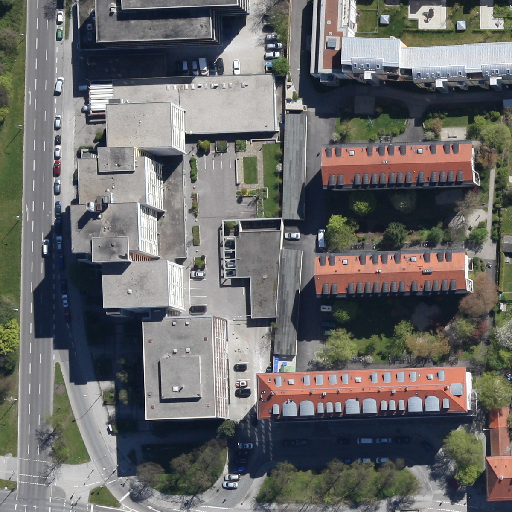
Referring expression: vehicle